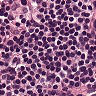
Metastatic tissue present: no